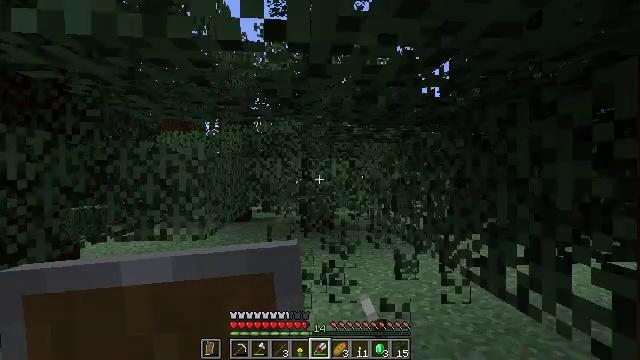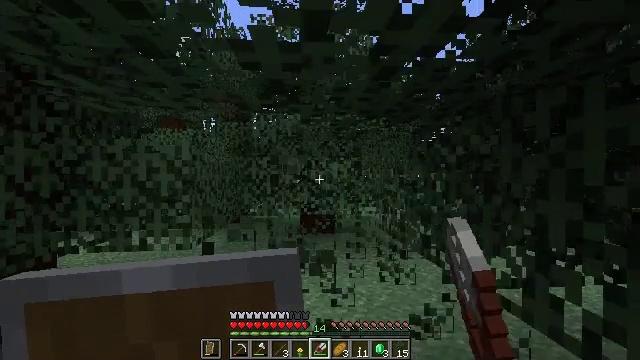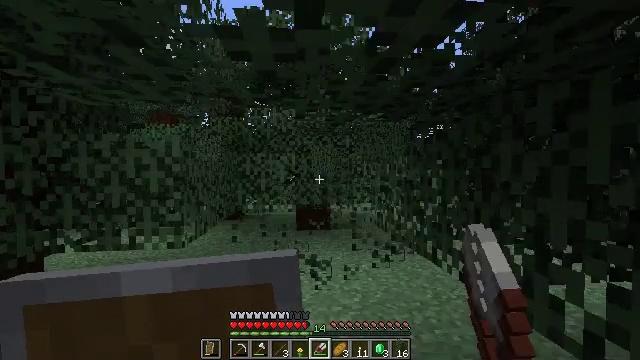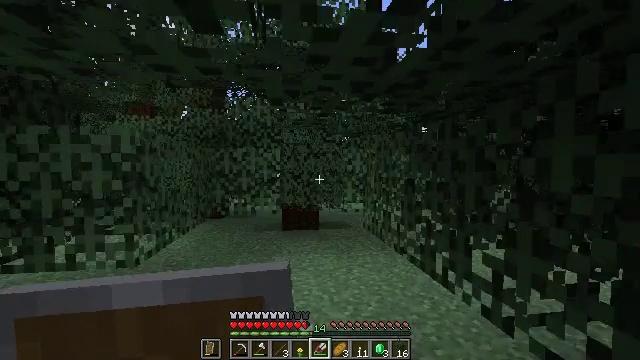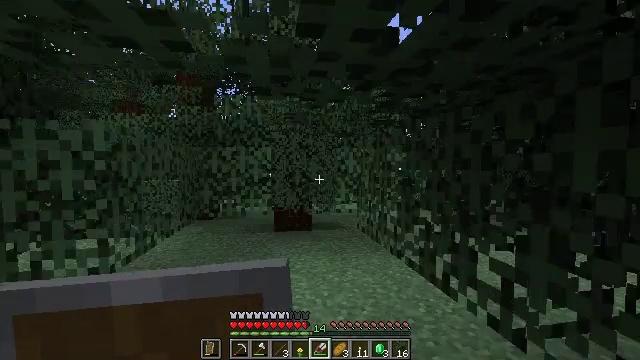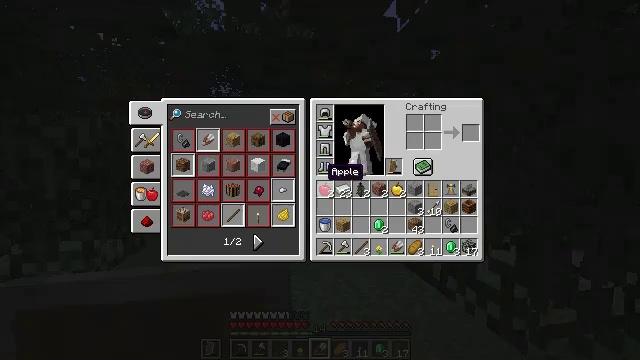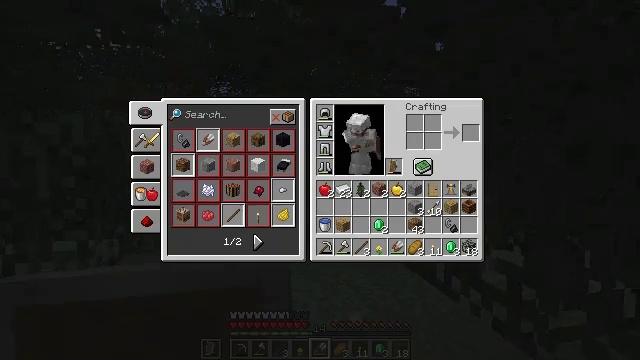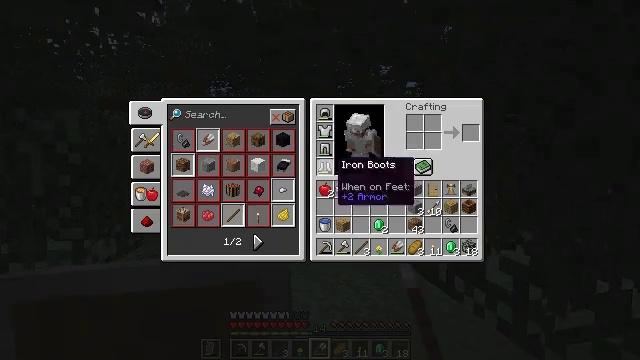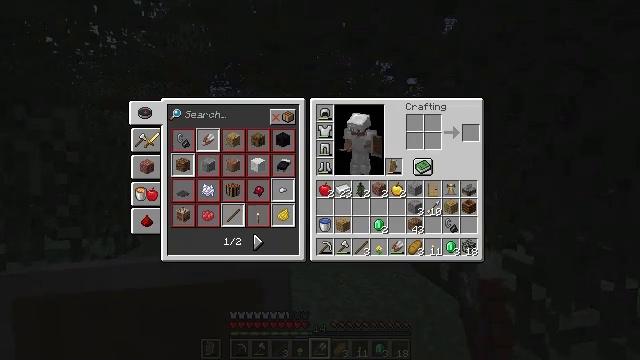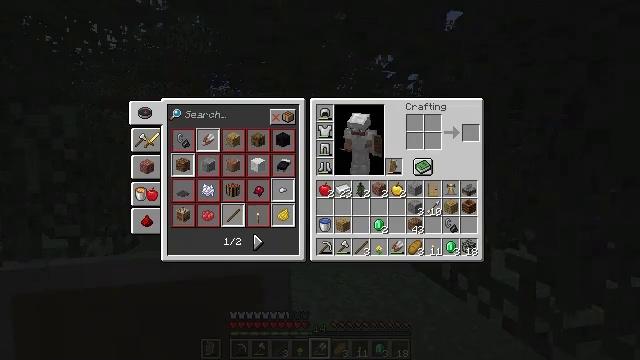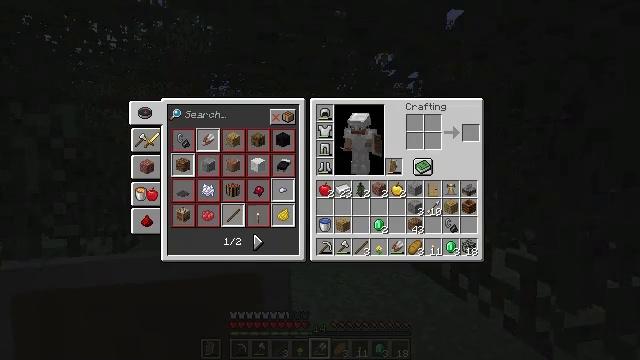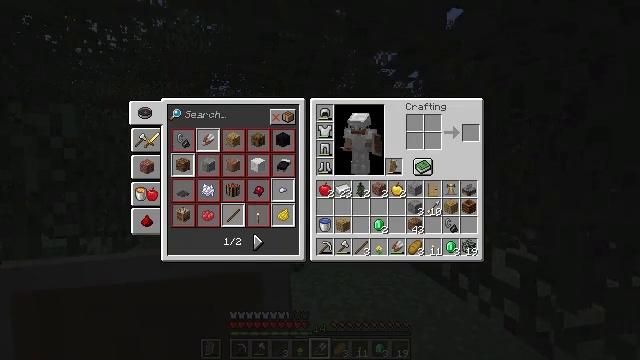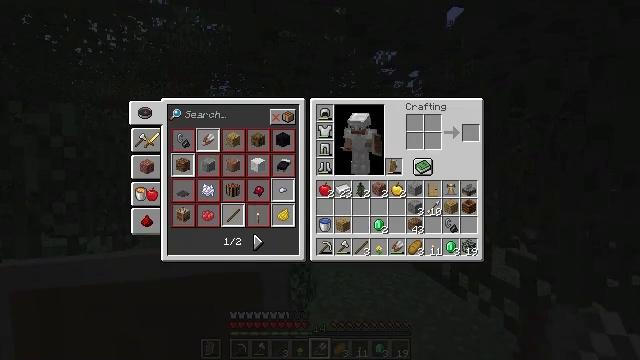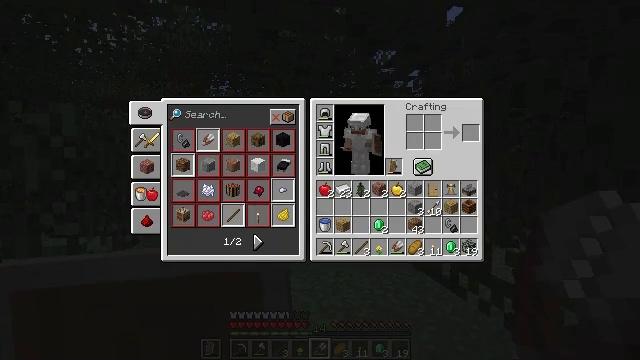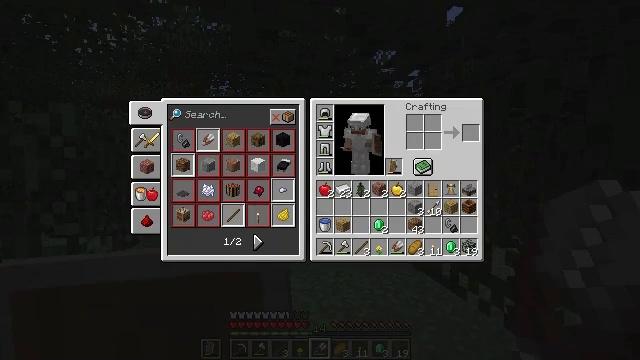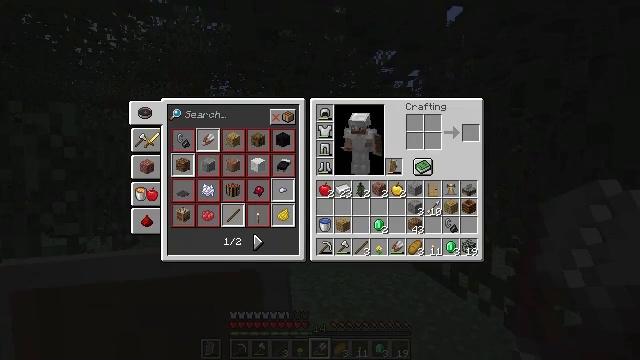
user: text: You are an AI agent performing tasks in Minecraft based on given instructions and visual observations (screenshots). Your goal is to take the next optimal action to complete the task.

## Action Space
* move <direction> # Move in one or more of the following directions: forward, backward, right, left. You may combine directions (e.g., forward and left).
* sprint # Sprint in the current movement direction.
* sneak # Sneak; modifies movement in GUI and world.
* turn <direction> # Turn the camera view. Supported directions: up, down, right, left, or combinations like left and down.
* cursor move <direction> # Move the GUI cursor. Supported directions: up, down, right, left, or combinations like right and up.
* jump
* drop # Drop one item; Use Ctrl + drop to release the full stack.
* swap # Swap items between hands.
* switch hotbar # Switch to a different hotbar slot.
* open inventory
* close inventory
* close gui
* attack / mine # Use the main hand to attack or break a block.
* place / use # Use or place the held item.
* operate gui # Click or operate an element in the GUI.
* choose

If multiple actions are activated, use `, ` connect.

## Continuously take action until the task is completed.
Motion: motion action
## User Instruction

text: Mine spruce leaves from the tree.
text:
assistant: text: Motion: move forward, attack / mine
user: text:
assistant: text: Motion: move forward, turn right, attack / mine
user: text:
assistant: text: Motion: move forward, turn right, attack / mine
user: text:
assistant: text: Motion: turn right
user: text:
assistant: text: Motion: turn right, open inventory
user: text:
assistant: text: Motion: open inventory
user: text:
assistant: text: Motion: cursor move right, open inventory
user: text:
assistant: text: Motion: cursor move right
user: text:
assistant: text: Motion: cursor move up
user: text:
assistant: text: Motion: no_op
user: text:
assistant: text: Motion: no_op
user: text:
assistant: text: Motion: no_op
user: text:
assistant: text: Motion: no_op
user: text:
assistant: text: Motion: no_op
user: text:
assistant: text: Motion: no_op
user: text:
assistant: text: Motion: no_op
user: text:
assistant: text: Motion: no_op
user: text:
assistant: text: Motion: no_op
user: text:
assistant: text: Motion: no_op
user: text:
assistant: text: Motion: no_op
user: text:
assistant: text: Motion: no_op
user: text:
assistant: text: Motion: no_op
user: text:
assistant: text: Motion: no_op
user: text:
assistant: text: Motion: no_op
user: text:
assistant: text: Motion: no_op
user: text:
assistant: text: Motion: no_op
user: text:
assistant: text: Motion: no_op
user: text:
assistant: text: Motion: no_op
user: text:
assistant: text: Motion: no_op
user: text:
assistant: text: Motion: close inventory